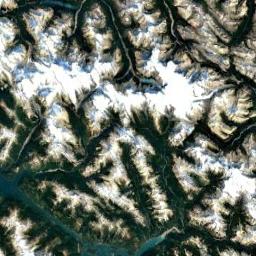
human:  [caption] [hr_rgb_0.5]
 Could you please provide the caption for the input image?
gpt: The snow berg is next to the lake .

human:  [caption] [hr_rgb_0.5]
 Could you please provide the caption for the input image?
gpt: The snowberg is next to lots of fiords .

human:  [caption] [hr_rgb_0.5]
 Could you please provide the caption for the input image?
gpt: There is a lot of snow on the snowberg .

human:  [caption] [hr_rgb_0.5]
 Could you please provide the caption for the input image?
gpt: The white snow on the snow-capped mountains is veined .

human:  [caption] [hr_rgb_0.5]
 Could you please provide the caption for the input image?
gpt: There are some snowbergs and rivers .